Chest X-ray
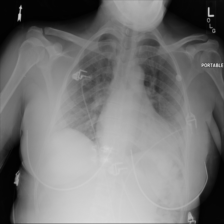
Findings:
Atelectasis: negative
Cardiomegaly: negative
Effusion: negative
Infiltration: negative
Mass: negative
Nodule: negative
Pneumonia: negative
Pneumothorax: negative
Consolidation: negative
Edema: negative
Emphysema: negative
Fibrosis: negative
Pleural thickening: negative
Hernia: negative